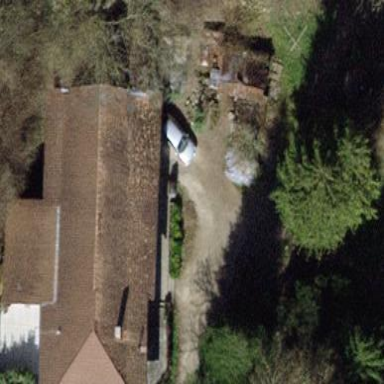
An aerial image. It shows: Detached building with hipped roof.